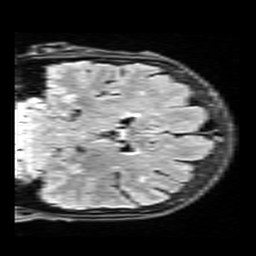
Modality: FLAIR
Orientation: coronal
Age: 63
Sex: female
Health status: healthy
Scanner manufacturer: siemens
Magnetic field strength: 3 T
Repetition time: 9 s
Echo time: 0.088 s